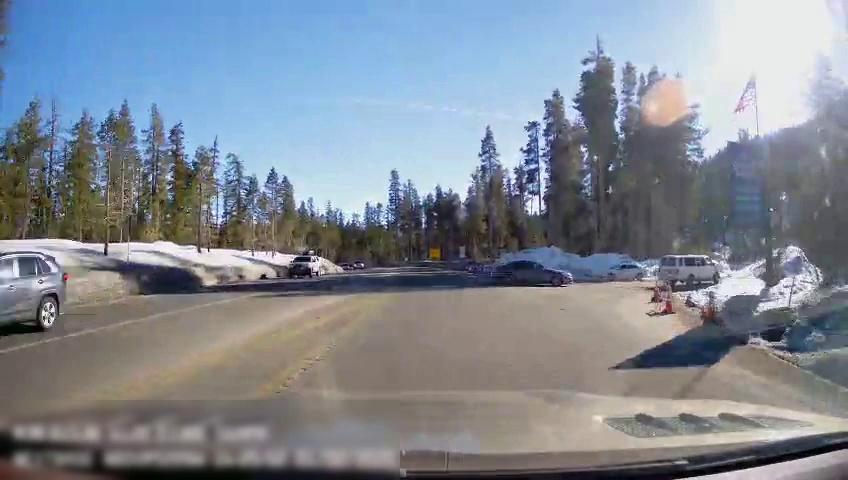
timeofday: Day
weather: Snowy
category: Drivable Space
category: Vehicles | Van
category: Vehicles | SUV
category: Vehicles | SUV
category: Vehicles | Car
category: Vehicles | Car